Question: I have a model without a db table used to display information that is stored in a session.
I am able to display the content in the session which was loaded from a given table using
'''
$ids = Yii::app()->storedData->getIds();
foreach($ids as $id) {
echo 'ID '.$id .'<br />';
}
'''
Instead of displaying the Ids I would rather display information from a related table of the table from which this info was loaded into the session.
To help explain what I am after, given:

I have ModelC to display session data that is loaded from TableA. Currently with the code above the returned values are TableAId. I would rather display TableB:Description instead. How can I go about doing this without just loading that Description value into the session data too?
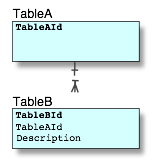
Answer: I'm not entirely sure what you're after but if you want to be able to do:
'''
echo $modelC->description;
'''
And have the TableB description returned, just use a getter on the ModelC class:
'''
class ModelC extends CModel{ // confusing ?
public function getDescription(){
return ModelB::model()->findByPk($this->tableBId);
}
}
'''
Is that what you were after?